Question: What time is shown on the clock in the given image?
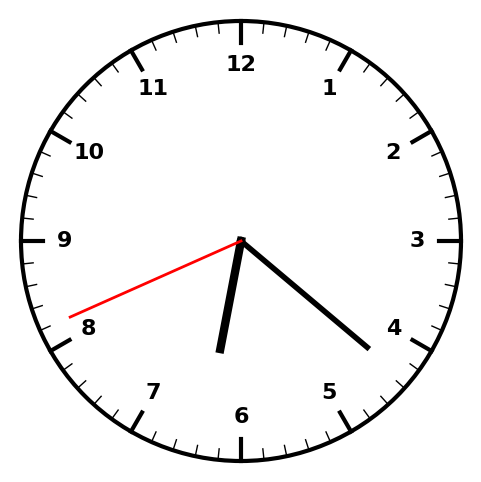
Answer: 06:21:41